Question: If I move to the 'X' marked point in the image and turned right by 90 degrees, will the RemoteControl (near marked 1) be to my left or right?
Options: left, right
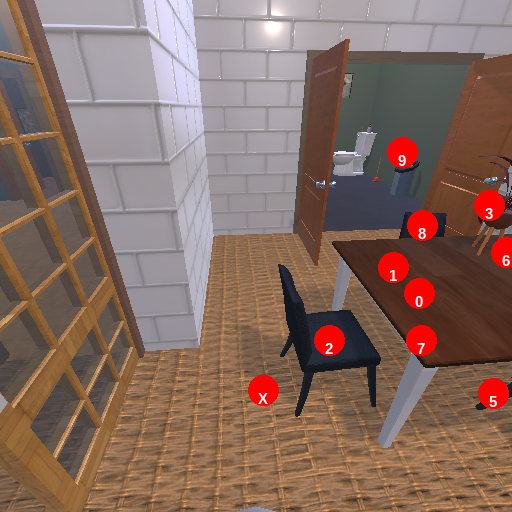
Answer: left